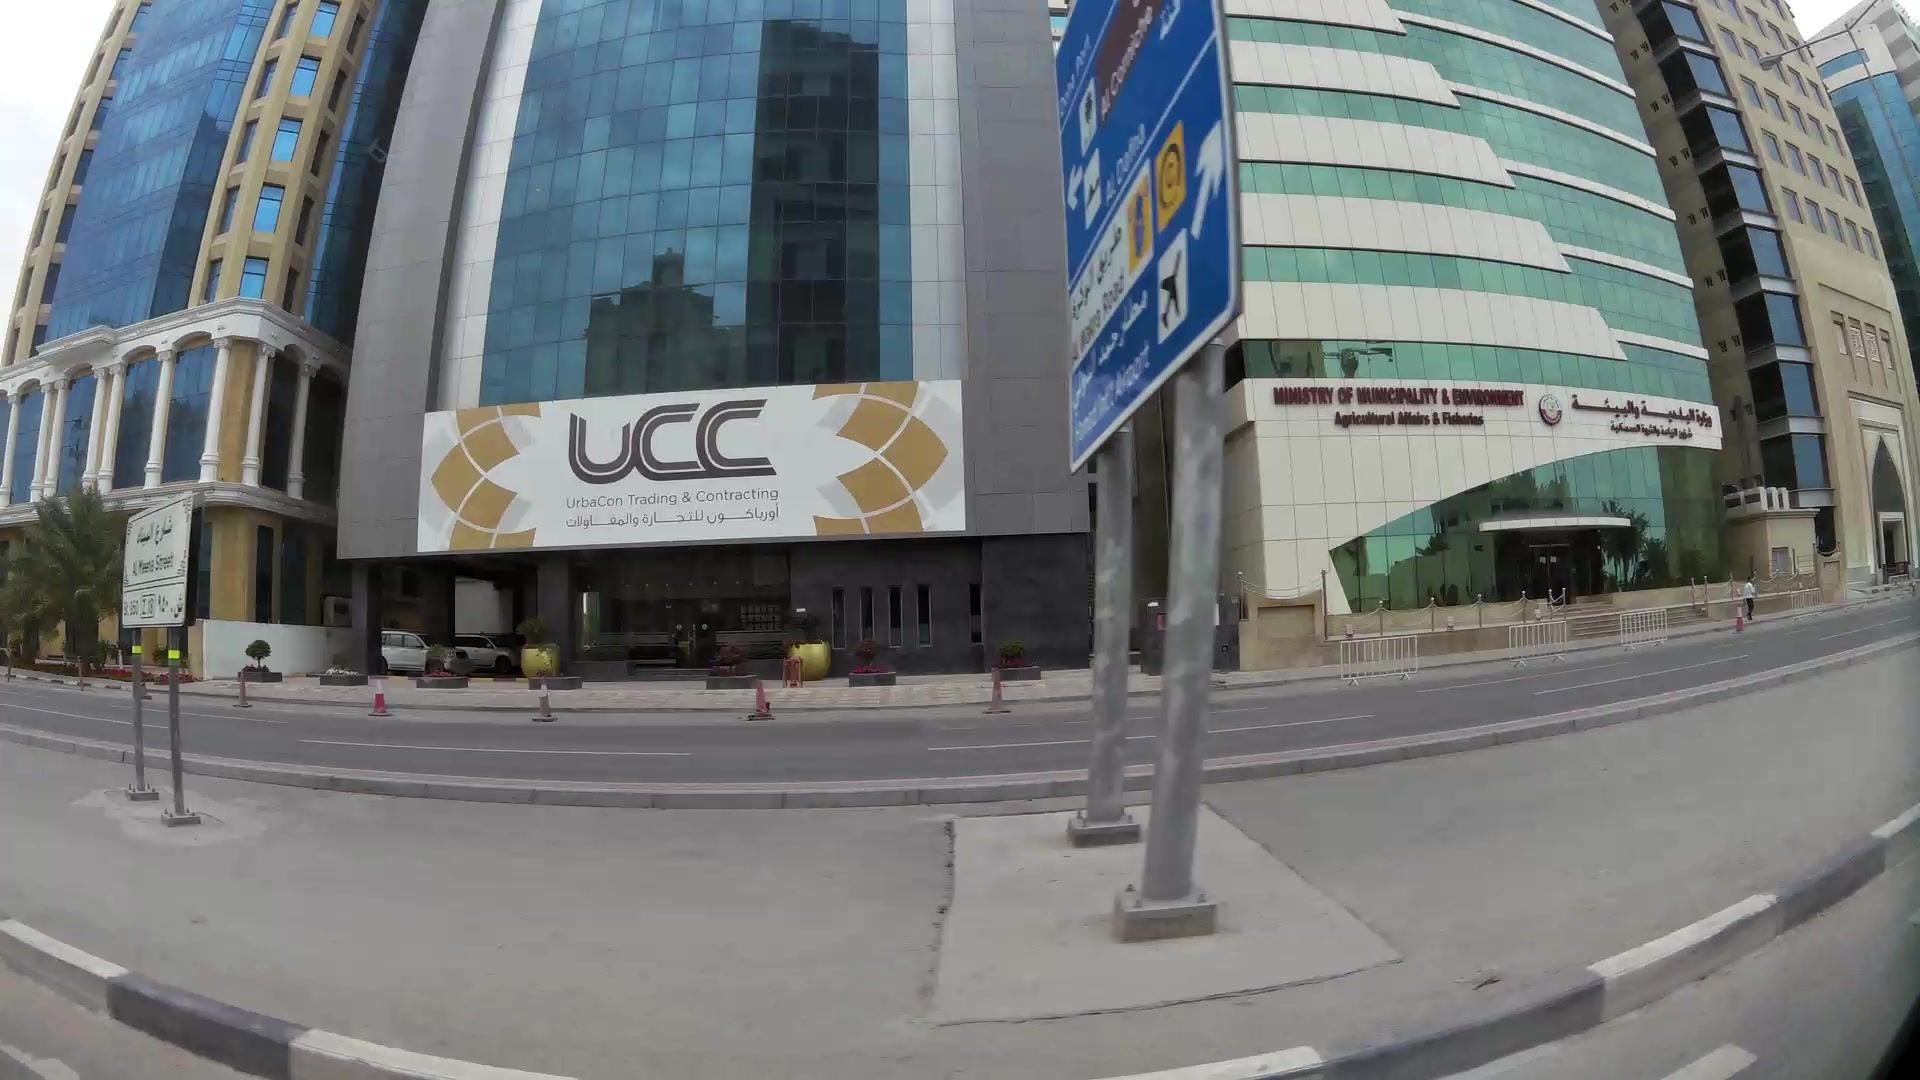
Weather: clear
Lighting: day
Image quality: good
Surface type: walking surface
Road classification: primary
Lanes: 3
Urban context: urban centre
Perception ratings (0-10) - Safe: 2.89, Lively: 8.34, Beautiful: 2.64, Boring: 4.73, Depressing: 8.47, Wealthy: 5.7